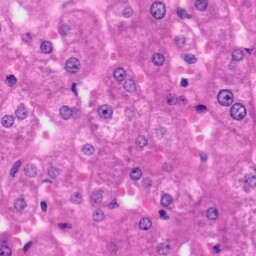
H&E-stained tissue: Liver